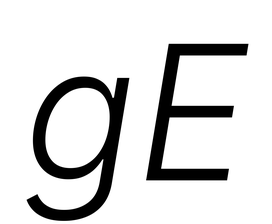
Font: Inter-Italic_Light_Italic